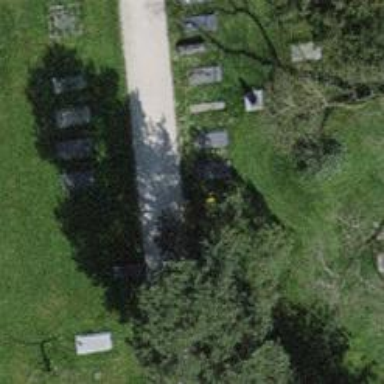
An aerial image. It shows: Memorial site with tombstone.